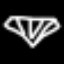
Label: diamond